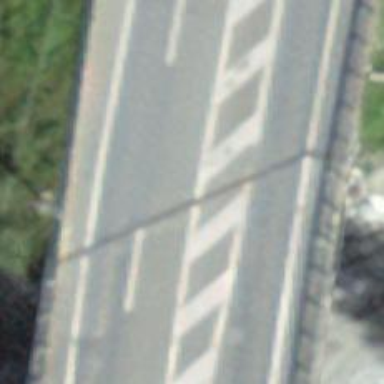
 designed for trunk highway and motorroad."